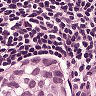
Metastatic tissue present: yes